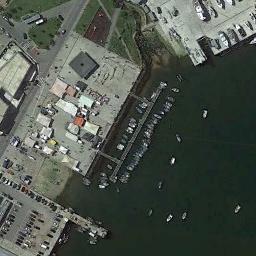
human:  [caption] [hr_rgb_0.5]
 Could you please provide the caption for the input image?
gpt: There are many cars in the parking lot next to the harbor .

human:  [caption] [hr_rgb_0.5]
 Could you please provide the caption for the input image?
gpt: The harbor with some neatly docked boats is next to a parking lot and an open area while some boats are in the open area on the shore .

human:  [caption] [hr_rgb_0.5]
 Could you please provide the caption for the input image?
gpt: There were many cars parked on the harbor shore .

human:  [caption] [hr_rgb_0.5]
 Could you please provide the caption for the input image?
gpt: There are some ships moored on the sea next to the harbor next to the building and the parking lot .

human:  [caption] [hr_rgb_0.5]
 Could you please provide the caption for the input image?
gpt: There are some buildings and a parking lot at the harbor .